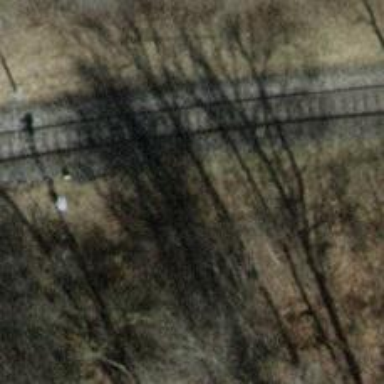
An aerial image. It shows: Single railway spur track.